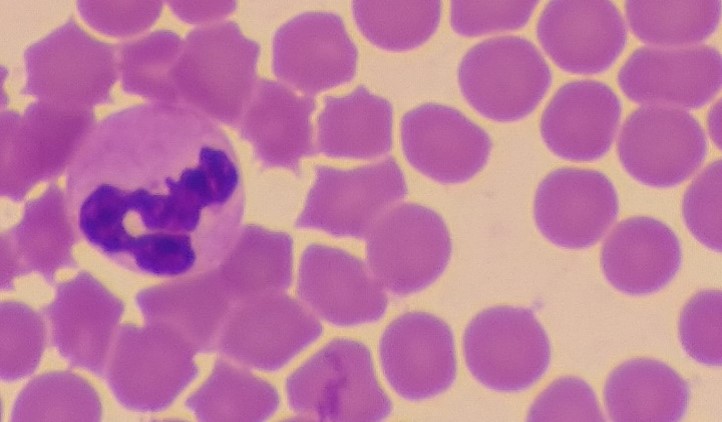
White blood cell type: Neutrophil